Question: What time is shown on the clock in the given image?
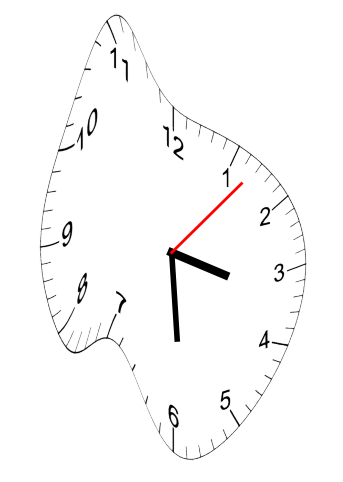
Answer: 03:29:07